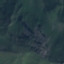
Land use / land cover: HerbaceousVegetation